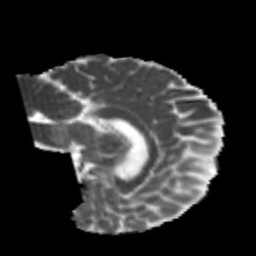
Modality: MD
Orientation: sagittal
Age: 25
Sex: female
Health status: healthy
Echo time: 0.074 s